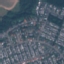
Label: Residential